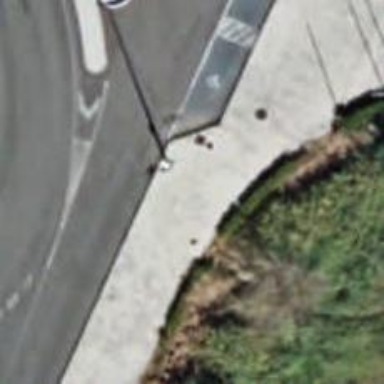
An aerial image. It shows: Sidewalk along the footway.